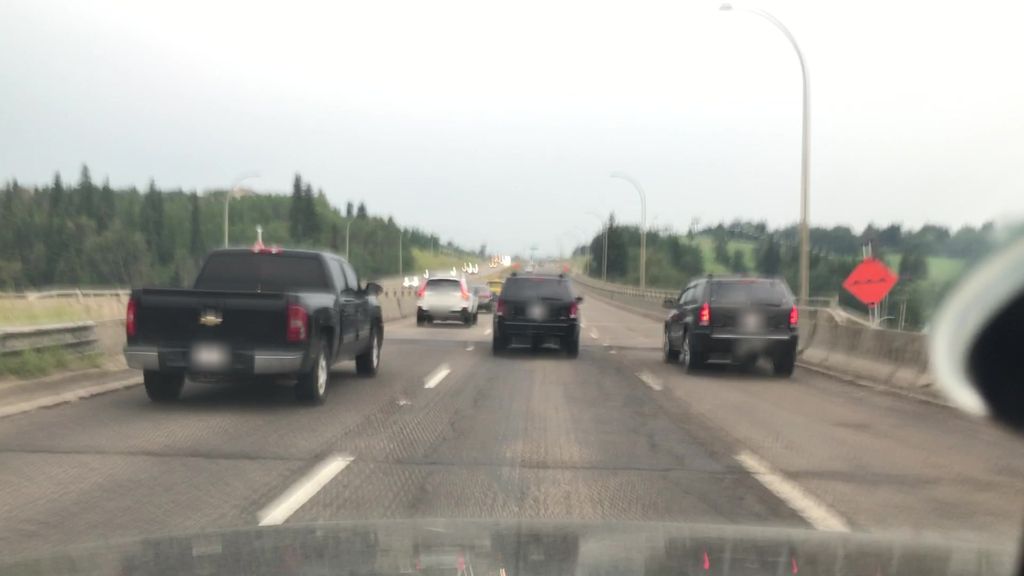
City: edmonton